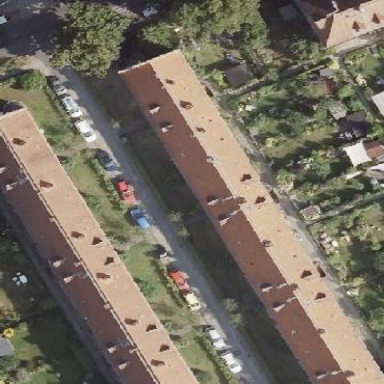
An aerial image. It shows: Gabled building with roof made of roof tiles.